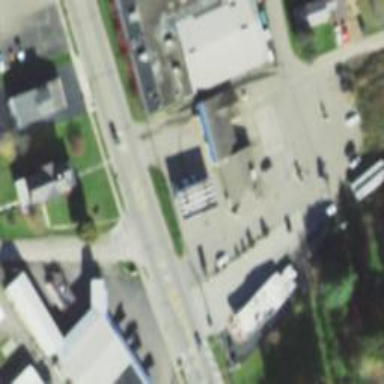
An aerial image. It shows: Convenience shop.